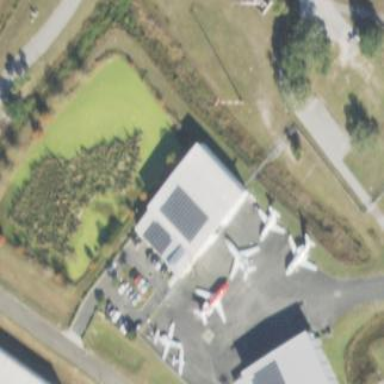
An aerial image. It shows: Hangar building at airport.